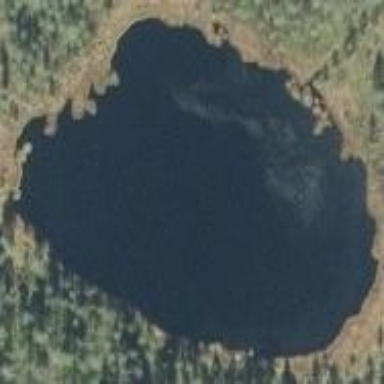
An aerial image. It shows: Lake with natural water.